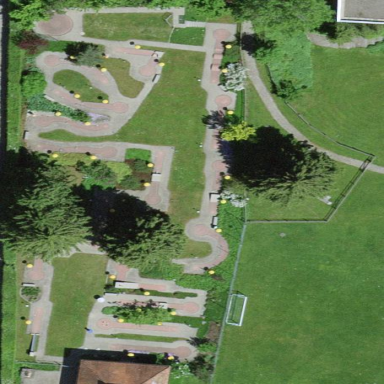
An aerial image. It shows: Miniature golf course.